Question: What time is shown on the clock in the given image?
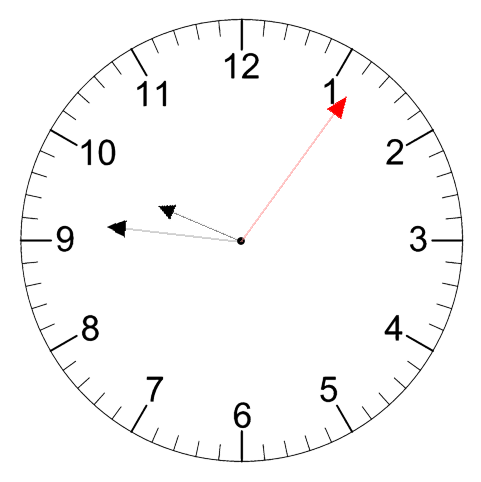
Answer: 09:46:06